Question: I am currently learning x86 from the book . In the portion where it dwells on how different instruction classes and opcodes work, it says that one byte opcodes are encoded like 'iiirrmmm', where the three 'i's denote the instruction class, 'rr' denotes the 4 main registers, and 'mmm' can be many values denoting optional 2 byte memory operand in the form of 'AX', '[AX]', '[AX+XXXX]', etc. For example, '101' corresponds to '[XXXX+BX]', '100' corresponds to '[BX]', etc. It also mentions at first that the time taken to access a value in register is zero clock cycle, since it is implemented on chip.
However, while explaining the time taken by an instruction to work completely, in order to figure out the time taken by the CPU to compute the address of the memory operand, it says this:

Won't it be 1 and 0 cycle respectively, because the book clearly mentions at the beginning that zero clock cycle is taken to access a value in a register? How come it is saying that 1 cycle is taken to access the value in 'BX'?
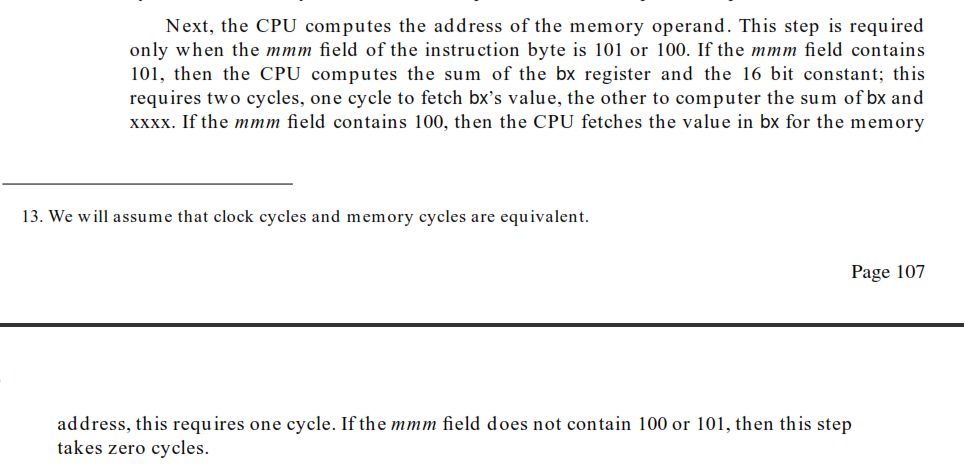
Answer: It is very, very important that you understand that anything this book tells you about code execution speed is complete nonsense. The book is very old, 15 years is a lot of dog lives in processor development. Even what is visible from your screenshot was already no longer true back then, it gets untrue today.
> Next, the CPU computes the address of the memory operand
No, not really. Operand address calculation was the job of the AGU, the "Address Generation Unit". A separate circuit on the processor core that ran independently from the main execution core. Which is why doing extra work can take 0 cpu cycles, the work is done . That did not stop at just the AGU, modern processors have execution units that can complete jobs at the same time.
> We will assume that clock cycles and memory cycles are equivalent
Not true back then, horribly untrue today. The memory bus is hundreds of times slower than the processor core. A problem that's related to , the further an electrical signal has to travel, the harder it gets to have it delivered at the destination without it getting corrupted. Only going slower can solve that problem. Modern processor with gigahertz clock rates invest heavily in , extra memory that stores a copy of the data in RAM. The L1 cache is very important, it can store 32 kilobytes of data and 32 kilobytes of instructions and sits closest to the processor core. Still takes 3 cpu cycles to read. L2 and L3 are bigger and, inevitably, sit further away and thus take more cycles. Any program that suffers an execution stall because it takes 150 cpu cycles to read the data from RAM will be a very poorly performing program of course, regardless of what instructions it uses.
This is not where the discomfort stops, the entire premise of the book is very misleading today. Modern processors don't actually execute x86 instructions. They have the equivalent of a just-in-time compiler, the kind that is used in Java or .NET. They translate x86 instructions into "micro-ops", CISC instructions getting translated into RISC instructions. The kind that are easy to execute out-of-order and concurrently across multiple execution sub-units. Exactly what that looks like is a very well kept secret, companies like Intel and AMD treat it like intellectual property that nobody should know anything about. And most of all, nobody should ever take a dependency on since that will make it difficult for them to improve their processor designs.
A clear casualty of this innovation is that talking about an instruction taking a certain number of CPU cycles is no longer meaningful. I already pointed you to Agner Fog's manuals. It talks about , the amount of time it takes to decode an instruction and get a result. And , affected by the number of identical instructions that can be executed at the same time. Those numbers only give you a hint at how hard a processor needs to work, they are completely useless to predict actual execution time of a program. Add the state of the caches, the speed of the memory bus, the ability of the prefetcher to guess what memory location needs to be retrieved ahead of time, and the amount of luck the branch predictor has at guessing at the code flow as strong randomizers. Only a profiler can tell you how long it took.